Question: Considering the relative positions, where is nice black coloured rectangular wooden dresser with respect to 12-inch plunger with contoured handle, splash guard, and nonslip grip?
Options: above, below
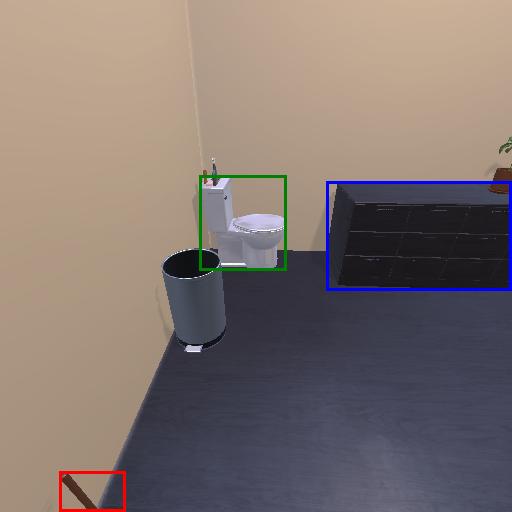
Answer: above